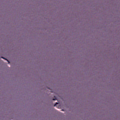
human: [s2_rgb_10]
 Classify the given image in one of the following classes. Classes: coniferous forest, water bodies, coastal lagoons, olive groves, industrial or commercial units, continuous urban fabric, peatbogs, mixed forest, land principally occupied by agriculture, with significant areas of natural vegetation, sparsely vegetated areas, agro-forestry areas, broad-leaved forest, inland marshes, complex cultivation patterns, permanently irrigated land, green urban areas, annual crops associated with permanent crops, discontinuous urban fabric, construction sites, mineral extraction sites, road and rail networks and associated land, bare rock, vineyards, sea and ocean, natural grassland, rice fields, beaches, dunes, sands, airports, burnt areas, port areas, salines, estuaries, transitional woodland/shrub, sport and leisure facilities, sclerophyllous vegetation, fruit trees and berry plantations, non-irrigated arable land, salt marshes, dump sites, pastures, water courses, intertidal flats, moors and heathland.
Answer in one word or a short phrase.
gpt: sea and ocean